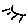
Label: sun